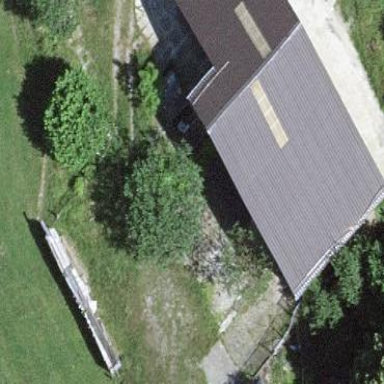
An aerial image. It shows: Farm auxiliary building with gabled roof.